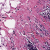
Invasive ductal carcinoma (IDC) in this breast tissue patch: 0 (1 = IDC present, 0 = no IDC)